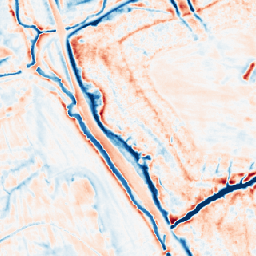
Category: multiscale
Decomposition family: dog_multiscale
Decomposition parameters: sigma_ratio: 2
n_scales: 3
base_sigma: 0.5
Upsampling method: nearest
Upsampling parameters: scale: 8
Upsampling scale: 8